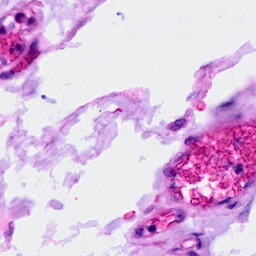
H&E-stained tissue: Ovarian